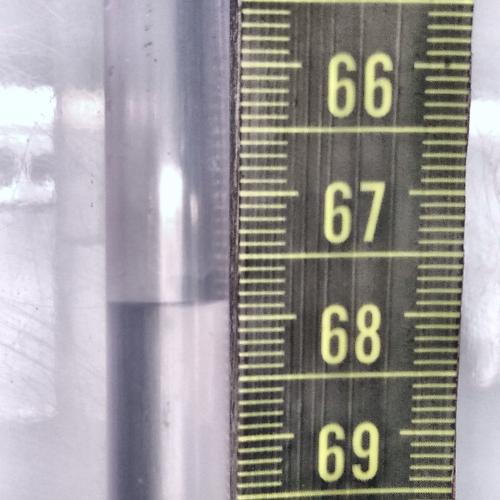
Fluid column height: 67.9 cm